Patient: sex F, age 43
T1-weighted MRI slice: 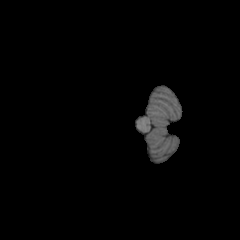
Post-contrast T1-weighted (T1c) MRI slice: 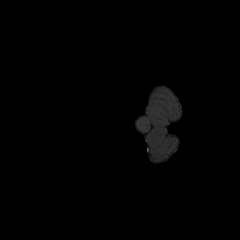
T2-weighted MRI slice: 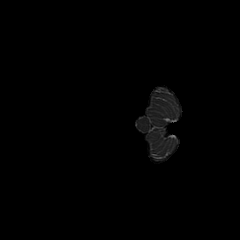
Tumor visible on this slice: no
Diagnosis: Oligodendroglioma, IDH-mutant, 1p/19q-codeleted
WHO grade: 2